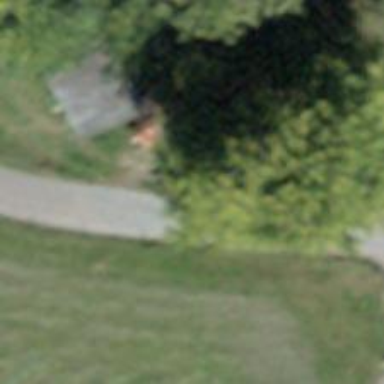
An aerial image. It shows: Bench for seating.